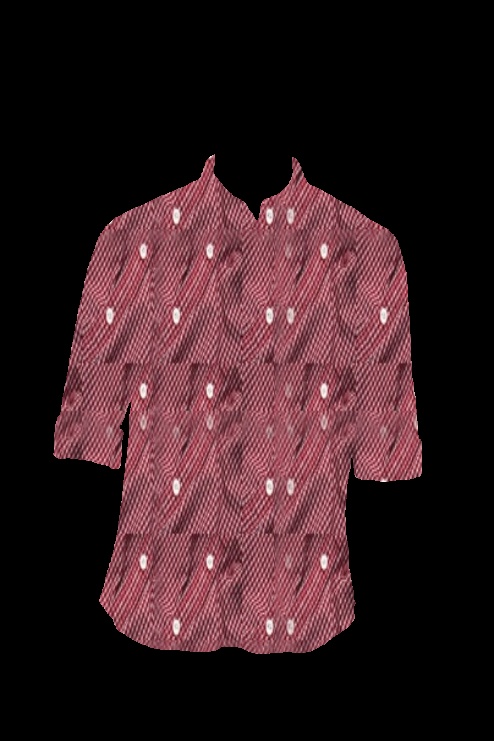
red dot print tee